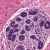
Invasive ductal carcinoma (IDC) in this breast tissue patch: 0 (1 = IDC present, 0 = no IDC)